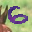
Label: 6